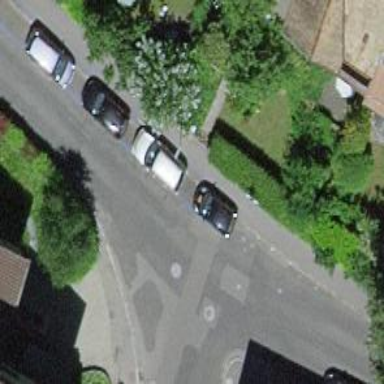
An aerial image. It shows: Kerb barrier.